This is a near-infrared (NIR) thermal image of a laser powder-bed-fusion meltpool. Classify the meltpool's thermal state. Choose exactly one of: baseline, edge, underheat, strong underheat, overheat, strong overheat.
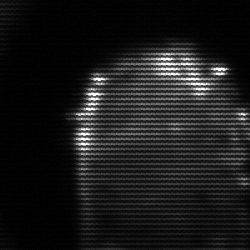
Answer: baseline